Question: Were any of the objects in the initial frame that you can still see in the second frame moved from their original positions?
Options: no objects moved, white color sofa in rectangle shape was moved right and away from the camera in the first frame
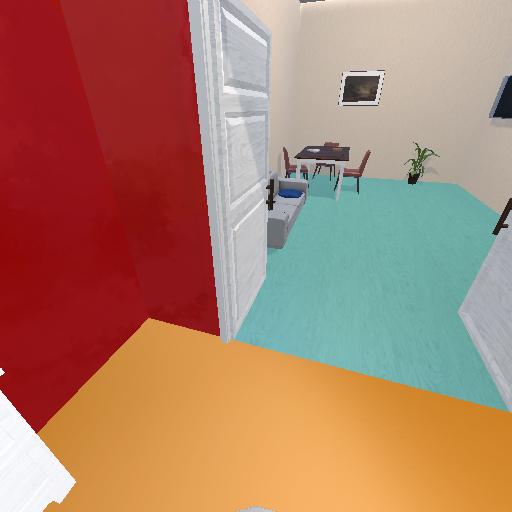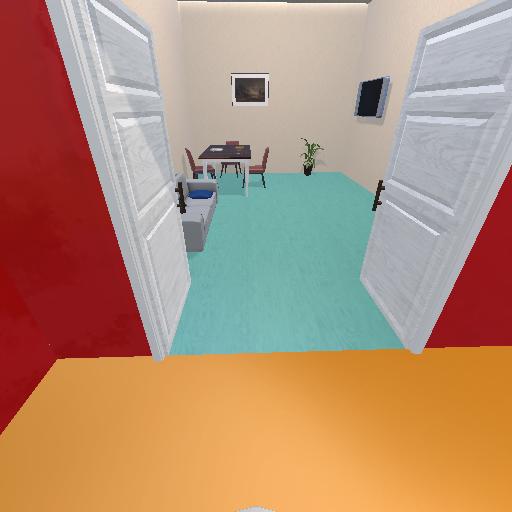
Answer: no objects moved